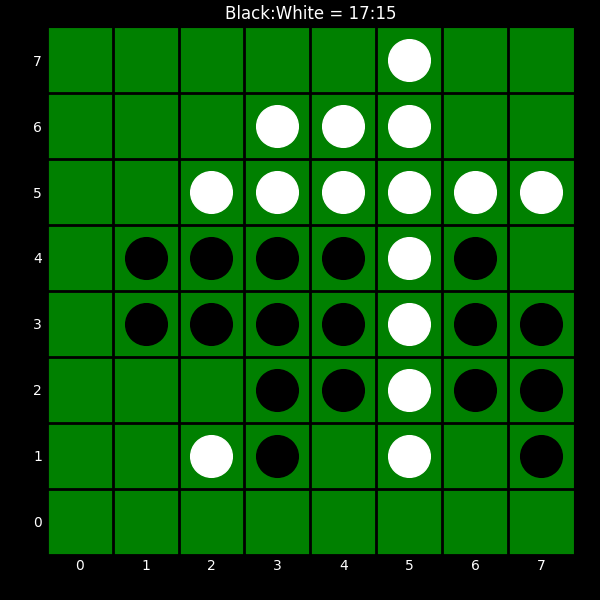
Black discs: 17
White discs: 15